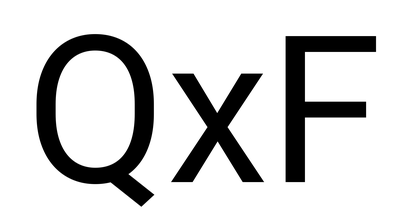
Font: Roboto_Regular